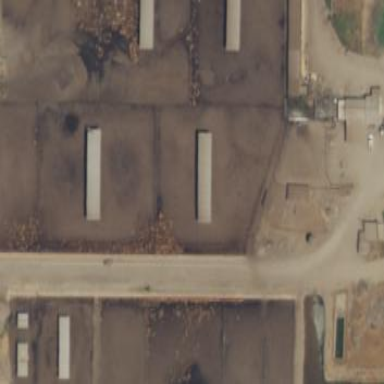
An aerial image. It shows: Farmyard area.